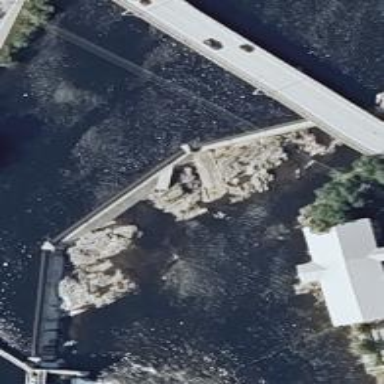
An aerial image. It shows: Dam across waterway.